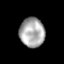
Tissue: prostate
Cell type: T cells
Senescence score: 0.3005
Nuclear area (px): 716
Mean DAPI intensity: 170.285